Question: I'm trying to make a circular progress bar on android and it seems pretty straightforward task , but I'm struggling with rounding the edges of the progress and secondary progress.
Is there a way to do that without making a custom view ? Using a corners radius ? or nine patch drawable ?
For this view (see attachement) I'm using a simple xml file
'''
<item android:id="@android:id/progress">
<shape
android:useLevel="true"
android:innerRadius="@dimen/sixty_dp"
android:shape="ring"
android:thickness="@dimen/seven_dp">
<solid android:color="#477C5B"/>
<stroke android:width="1dip"
android:color="#FFFF"/>
</shape>
</item>
'''

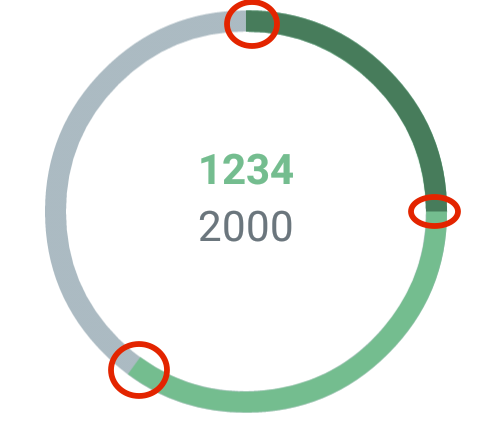
Answer: Just create class called 'MyProgress' in your package .. and paste the following code..
'''
import android.content.Context;
import android.content.res.TypedArray;
import android.graphics.Canvas;
import android.graphics.Paint;
import android.graphics.RectF;
import android.text.TextPaint;
import android.util.AttributeSet;
import android.view.View;
public class MyProgress extends View {
private Paint mPrimaryPaint;
private Paint mSecondaryPaint;
private RectF mRectF;
private TextPaint mTextPaint;
private Paint mBackgroundPaint;
private boolean mDrawText = false;
private int mSecondaryProgressColor;
private int mPrimaryProgressColor;
private int mBackgroundColor;
private int mStrokeWidth;
private int mProgress;
private int mSecodaryProgress;
private int mTextColor;
private int mPrimaryCapSize;
private int mSecondaryCapSize;
private boolean mIsPrimaryCapVisible;
private boolean mIsSecondaryCapVisible;
private int x;
private int y;
private int mWidth = 0, mHeight = 0;
public MyProgress(Context context) {
super(context);
init(context, null);
}
public MyProgress(Context context, AttributeSet attrs) {
super(context, attrs);
init(context, attrs);
}
public MyProgress(Context context, AttributeSet attrs, int defStyleAttr) {
super(context, attrs, defStyleAttr);
init(context, attrs);
}
void init(Context context, AttributeSet attrs) {
TypedArray a;
if (attrs != null) {
a = context.getTheme().obtainStyledAttributes(
attrs,
R.styleable.MyProgress,
0, 0);
} else {
throw new IllegalArgumentException("Must have to pass the attributes");
}
try {
mDrawText = a.getBoolean(R.styleable.MyProgress_showProgressText, false);
mBackgroundColor = a.getColor(R.styleable.MyProgress_backgroundColor, android.R.color.darker_gray);
mPrimaryProgressColor = a.getColor(R.styleable.MyProgress_progressColor, android.R.color.darker_gray);
mSecondaryProgressColor = a.getColor(R.styleable.MyProgress_secondaryProgressColor, android.R.color.black);
mProgress = a.getInt(R.styleable.MyProgress_progress, 0);
mSecodaryProgress = a.getInt(R.styleable.MyProgress_secondaryProgress, 0);
mStrokeWidth = a.getDimensionPixelSize(R.styleable.MyProgress_strokeWidth, 20);
mTextColor = a.getColor(R.styleable.MyProgress_textColor, android.R.color.black);
mPrimaryCapSize = a.getInt(R.styleable.MyProgress_primaryCapSize, 20);
mSecondaryCapSize = a.getInt(R.styleable.MyProgress_secodaryCapSize, 20);
mIsPrimaryCapVisible = a.getBoolean(R.styleable.MyProgress_primaryCapVisibility, true);
mIsSecondaryCapVisible = a.getBoolean(R.styleable.MyProgress_secodaryCapVisibility, true);
} finally {
a.recycle();
}
mBackgroundPaint = new Paint();
mBackgroundPaint.setAntiAlias(true);
mBackgroundPaint.setStyle(Paint.Style.STROKE);
mBackgroundPaint.setStrokeWidth(mStrokeWidth);
mBackgroundPaint.setColor(mBackgroundColor);
mPrimaryPaint = new Paint();
mPrimaryPaint.setAntiAlias(true);
mPrimaryPaint.setStyle(Paint.Style.STROKE);
mPrimaryPaint.setStrokeWidth(mStrokeWidth);
mPrimaryPaint.setColor(mPrimaryProgressColor);
mSecondaryPaint = new Paint();
mSecondaryPaint.setAntiAlias(true);
mSecondaryPaint.setStyle(Paint.Style.STROKE);
mSecondaryPaint.setStrokeWidth(mStrokeWidth - 2);
mSecondaryPaint.setColor(mSecondaryProgressColor);
mTextPaint = new TextPaint();
mTextPaint.setColor(mTextColor);
mRectF = new RectF();
}
@Override
protected void onSizeChanged(int w, int h, int oldw, int oldh) {
super.onSizeChanged(w, h, oldw, oldh);
mRectF.set(getPaddingLeft(), getPaddingTop(), w - getPaddingRight(), h - getPaddingBottom());
mTextPaint.setTextSize(w / 5);
x = (w / 2) - ((int) (mTextPaint.measureText(mProgress + "%") / 2));
y = (int) ((h / 2) - ((mTextPaint.descent() + mTextPaint.ascent()) / 2));
mWidth = w;
mHeight = h;
invalidate();
}
@Override
protected void onDraw(Canvas canvas) {
super.onDraw(canvas);
mPrimaryPaint.setStyle(Paint.Style.STROKE);
mSecondaryPaint.setStyle(Paint.Style.STROKE);
// for drawing a full progress .. The background circle
canvas.drawArc(mRectF, 0, 360, false, mBackgroundPaint);
// for drawing a secondary progress circle
int secondarySwipeangle = (mSecodaryProgress * 360) / 100;
canvas.drawArc(mRectF, 270, secondarySwipeangle, false, mSecondaryPaint);
// for drawing a main progress circle
int primarySwipeangle = (mProgress * 360) / 100;
canvas.drawArc(mRectF, 270, primarySwipeangle, false, mPrimaryPaint);
// for cap of secondary progress
int r = (getHeight() - getPaddingLeft() * 2) / 2; // Calculated from canvas width
double trad = (secondarySwipeangle - 90) * (Math.PI / 180d); // = 5.1051
int x = (int) (r * Math.cos(trad));
int y = (int) (r * Math.sin(trad));
mSecondaryPaint.setStyle(Paint.Style.FILL);
if (mIsSecondaryCapVisible)
canvas.drawCircle(x + (mWidth / 2), y + (mHeight / 2), mSecondaryCapSize, mSecondaryPaint);
// for cap of primary progress
trad = (primarySwipeangle - 90) * (Math.PI / 180d); // = 5.1051
x = (int) (r * Math.cos(trad));
y = (int) (r * Math.sin(trad));
mPrimaryPaint.setStyle(Paint.Style.FILL);
if (mIsPrimaryCapVisible)
canvas.drawCircle(x + (mWidth / 2), y + (mHeight / 2), mPrimaryCapSize, mPrimaryPaint);
if (mDrawText)
canvas.drawText(mProgress + "%", x, y, mTextPaint);
}
public void setDrawText(boolean mDrawText) {
this.mDrawText = mDrawText;
invalidate();
}
public void setBackgroundColor(int mBackgroundColor) {
this.mBackgroundColor = mBackgroundColor;
invalidate();
}
public void setSecondaryProgressColor(int mSecondaryProgressColor) {
this.mSecondaryProgressColor = mSecondaryProgressColor;
invalidate();
}
public void setPrimaryProgressColor(int mPrimaryProgressColor) {
this.mPrimaryProgressColor = mPrimaryProgressColor;
invalidate();
}
public void setStrokeWidth(int mStrokeWidth) {
this.mStrokeWidth = mStrokeWidth;
invalidate();
}
public void setProgress(int mProgress) {
this.mProgress = mProgress;
invalidate();
}
public void setSecondaryProgress(int mSecondaryProgress) {
this.mSecodaryProgress = mSecondaryProgress;
invalidate();
}
public void setTextColor(int mTextColor) {
this.mTextColor = mTextColor;
invalidate();
}
public void setPrimaryCapSize(int mPrimaryCapSize) {
this.mPrimaryCapSize = mPrimaryCapSize;
invalidate();
}
public void setSecondaryCapSize(int mSecondaryCapSize) {
this.mSecondaryCapSize = mSecondaryCapSize;
invalidate();
}
public boolean isPrimaryCapVisible() {
return mIsPrimaryCapVisible;
}
public void setIsPrimaryCapVisible(boolean mIsPrimaryCapVisible) {
this.mIsPrimaryCapVisible = mIsPrimaryCapVisible;
}
public boolean isSecondaryCapVisible() {
return mIsSecondaryCapVisible;
}
public void setIsSecondaryCapVisible(boolean mIsSecondaryCapVisible) {
this.mIsSecondaryCapVisible = mIsSecondaryCapVisible;
}
public int getSecondaryProgressColor() {
return mSecondaryProgressColor;
}
public int getPrimaryProgressColor() {
return mPrimaryProgressColor;
}
public int getProgress() {
return mProgress;
}
public int getBackgroundColor() {
return mBackgroundColor;
}
public int getSecodaryProgress() {
return mSecodaryProgress;
}
public int getPrimaryCapSize() {
return mPrimaryCapSize;
}
public int getSecondaryCapSize() {
return mSecondaryCapSize;
}
}
'''
and add the following line in under a tag and build it
'''
<declare-styleable name="MyProgress">
<attr name="showProgressText" format="boolean" />
<attr name="progress" format="integer" />
<attr name="secondaryProgress" format="integer" />
<attr name="progressColor" format="color" />
<attr name="secondaryProgressColor" format="color" />
<attr name="backgroundColor" format="color" />
<attr name="primaryCapSize" format="integer" />
<attr name="secodaryCapSize" format="integer" />
<attr name="primaryCapVisibility" format="boolean" />
<attr name="secodaryCapVisibility" format="boolean" />
<attr name="strokeWidth" format="dimension" />
<attr name="textColor" format="color" />
</declare-styleable>
'''
that's it ....
and to use in your layout ..
'''
<Your_Package_Name.MyProgress
android:padding="20dp"
android:id="@+id/timer1"
app:strokeWidth="10dp"
app:progress="30"
app:secondaryProgress="50"
app:backgroundColor="@android:color/black"
app:progressColor="@android:color/holo_blue_bright"
app:secondaryProgressColor="@android:color/holo_blue_dark"
app:primaryCapSize="30"
app:secodaryCapSize="40"
app:primaryCapVisibility="true"
app:secodaryCapVisibility="true"
android:layout_width="200dp"
android:layout_height="200dp" />
'''

feel free to ask anything ..
best of luck
finally I uploaded code on github.
You can refer it from here
<URL>
Now You can use this ProgressBar by simply writing following line in your app build.gradle file.
'''
compile 'com.msquare.widget.mprogressbar:mprogressbar:1.0.0'
'''